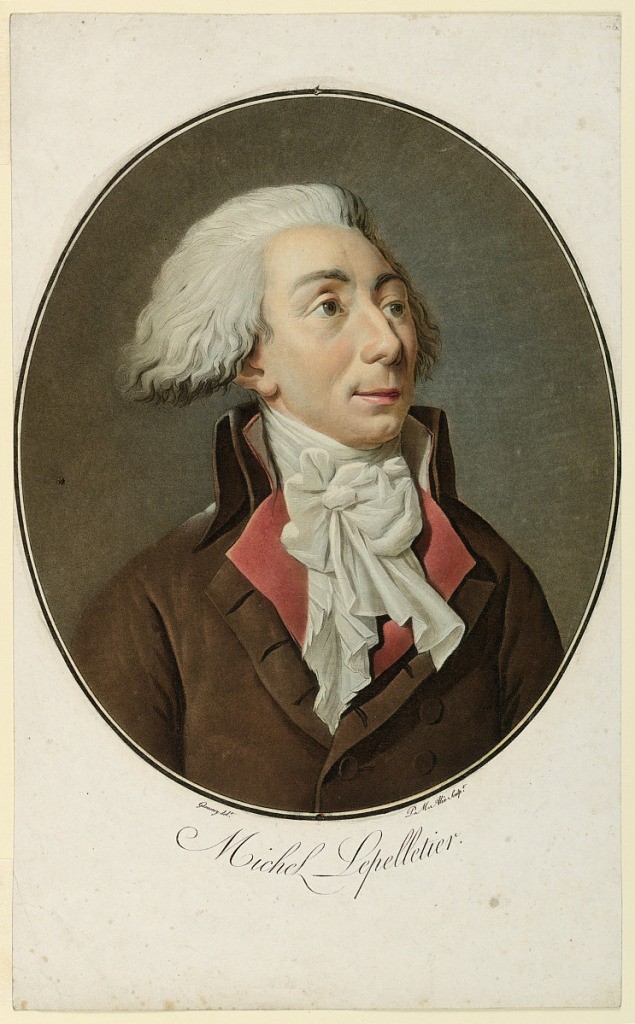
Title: Portrait of Louis Michel Le peletier de Saint-Fargeau
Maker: Pierre-Michel Alix, French, 1762 - 1817
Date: ca. 1798-1815
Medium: Colored engraving, possibly aquatint on paper
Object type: Print
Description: In an oval enframement is the bust portrait of the Revolutionary figure, Louis Michel Le peletier de Saint-Fargeau (1760-1793), turned slightly to the right.